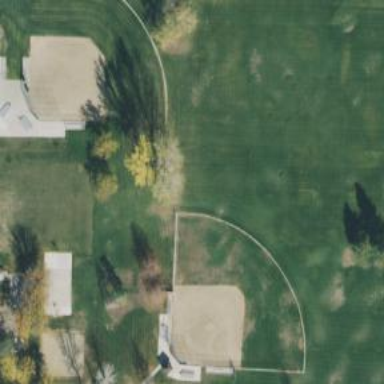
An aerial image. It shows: Baseball pitch for leisure land activities.